Field crop: maize
Growth stage: 2
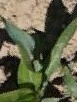
Species: maize